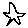
Label: star